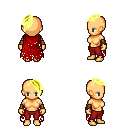
a pixel art fantasy rpg character, female body template, human, tanned skin, red tattered cape, red pants, gold long mohawk hairstyle, cloth bracers, four views (front, back, left, right), 2x2 character sprite sheet, small pixel art, hard edges, no anti-aliasing